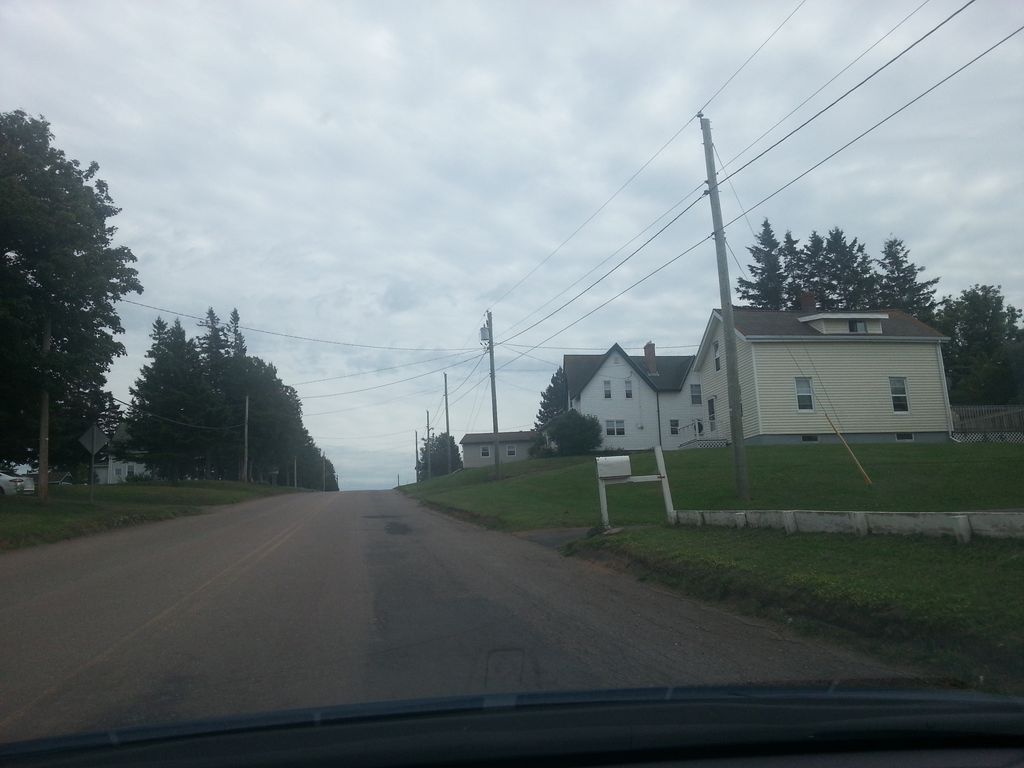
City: charlottetown